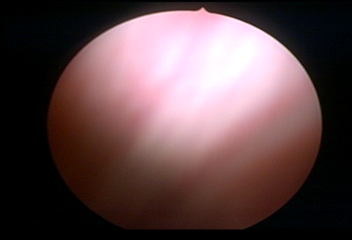
Modality: WLC
Class: Normal mucosa
Bladder cancer association: No